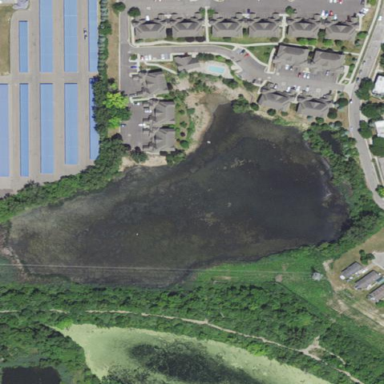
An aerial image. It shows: Serene pond surrounded by nature.